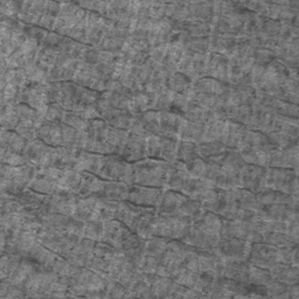
Label: frost